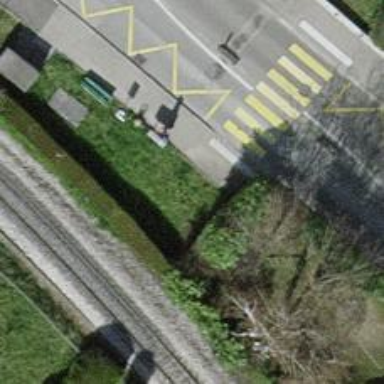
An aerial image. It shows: Bus stop along the road.